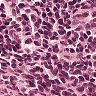
Metastatic tissue present: no